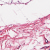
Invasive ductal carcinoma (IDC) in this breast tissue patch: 0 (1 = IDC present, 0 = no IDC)